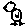
Label: bird